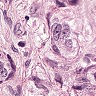
Metastatic tissue present: yes